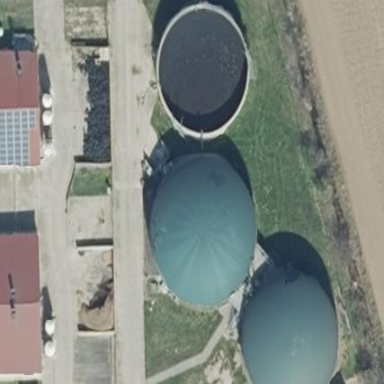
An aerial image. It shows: Round-shaped covered reservoir serving as digester building with power generator.